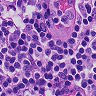
Metastatic tissue present: no